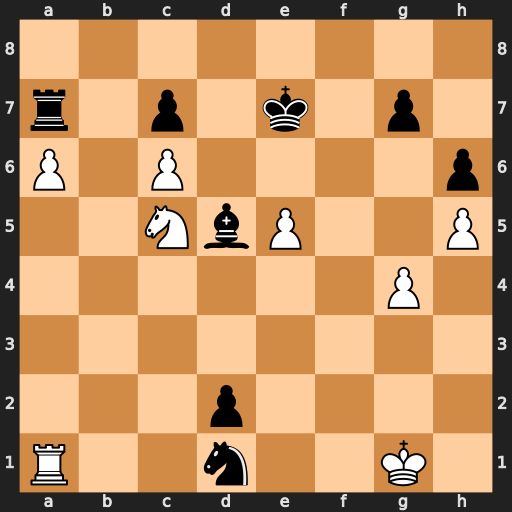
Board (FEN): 8/r1p1k1p1/P1P4p/2NbP2P/6P1/8/3p4/R2n2K1
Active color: w
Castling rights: -
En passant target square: -
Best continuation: Rxd1 Bf3 Rxd2